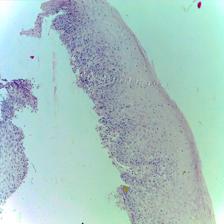
Diagnosis: Normal